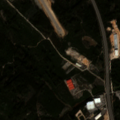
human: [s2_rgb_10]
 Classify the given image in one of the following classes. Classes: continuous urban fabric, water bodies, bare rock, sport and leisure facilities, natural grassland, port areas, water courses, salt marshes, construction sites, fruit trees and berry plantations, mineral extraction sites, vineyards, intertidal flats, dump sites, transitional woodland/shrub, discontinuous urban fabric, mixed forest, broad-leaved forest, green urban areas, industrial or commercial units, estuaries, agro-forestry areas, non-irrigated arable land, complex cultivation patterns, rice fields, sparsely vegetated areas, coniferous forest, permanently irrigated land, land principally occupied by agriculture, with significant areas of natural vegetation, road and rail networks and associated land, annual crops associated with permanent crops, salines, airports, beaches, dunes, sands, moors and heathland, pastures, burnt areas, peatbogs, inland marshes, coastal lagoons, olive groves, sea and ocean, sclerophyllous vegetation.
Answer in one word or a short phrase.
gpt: airports, sclerophyllous vegetation, transitional woodland/shrub